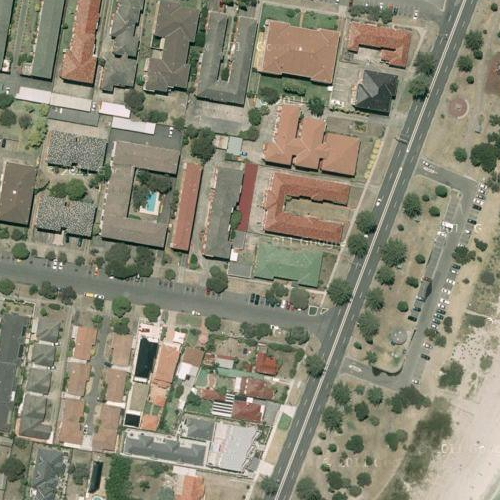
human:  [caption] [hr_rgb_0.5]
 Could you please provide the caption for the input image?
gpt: A white airplane is parked on the ariport while a road passed by .

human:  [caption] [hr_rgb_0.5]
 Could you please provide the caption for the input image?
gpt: A white airplane is parked on the airport .

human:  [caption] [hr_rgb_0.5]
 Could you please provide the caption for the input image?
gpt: There is a white airplane parked on the airport and some luggage cars beside .

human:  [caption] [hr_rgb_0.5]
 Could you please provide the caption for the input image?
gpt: There is an airplane in the airport .

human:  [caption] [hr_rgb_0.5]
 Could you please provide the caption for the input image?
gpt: A white airplane is parked on the airport while some luggage cars beside .